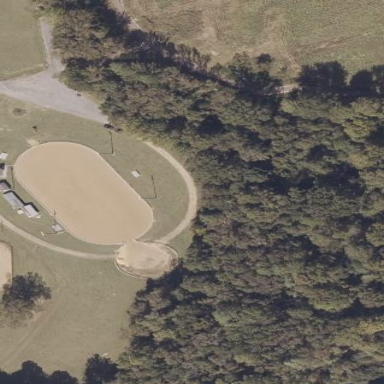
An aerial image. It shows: Equestrian pitch used for leisure and sports activities.